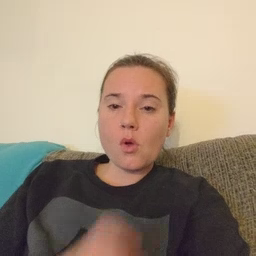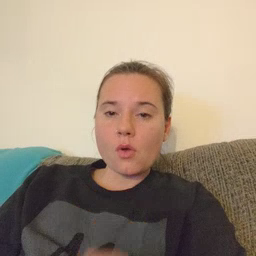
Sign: old